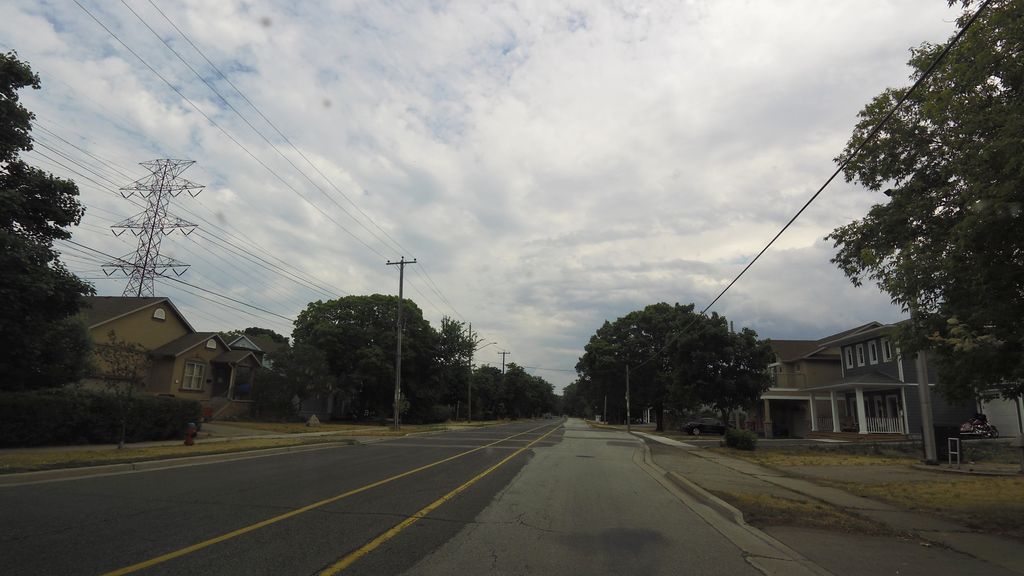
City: hamilton